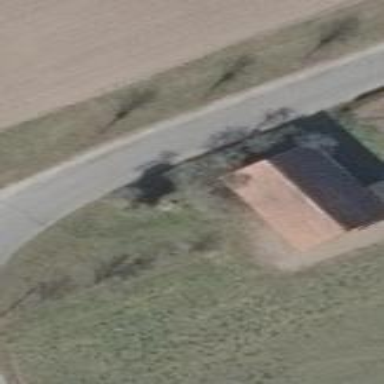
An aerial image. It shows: Shed.